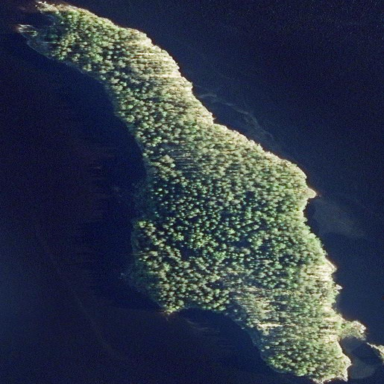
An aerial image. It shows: Islet.